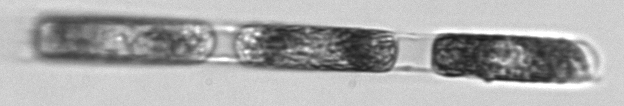
Label: Hemiaulus